Question: /************************************************PREVIOUSLY STUFFFFFFFF (IGNORE) **********************************************************/
I have a class from QWidget class, but I want to add a list of 5 widgets into that top level widget.
When I add them they seem to overlap, even if I arranged them in a horizontal layout.
Is there some parameter I m not setting or missing anything?
The picture has 5 widget spaces and at runtime I create the widgets and fill them. But when I do they get crowded at left for some reason.
'''
sensor1 = new LightWidget(green, this);
sensor2 = new LightWidget(green, this);
sensor3 = new LightWidget(green, this);
sensor4 = new LightWidget(green, this);
sensor5 = new LightWidget(green, this);
'''
Here is the output.. Instead of seeing 5 green circles I see all of them at left on top of other.

Cheers,
Nick
This is the UI form code... on request...
'''
void setupUi(QWidget *Form)
{
if (Form->objectName().isEmpty())
Form->setObjectName(QString::fromUtf8("Form"));
Form->resize(762, 150);
QSizePolicy sizePolicy(QSizePolicy::Preferred, QSizePolicy::Fixed);
sizePolicy.setHorizontalStretch(0);
sizePolicy.setVerticalStretch(0);
sizePolicy.setHeightForWidth(Form->sizePolicy().hasHeightForWidth());
Form->setSizePolicy(sizePolicy);
Form->setMinimumSize(QSize(700, 150));
Form->setMaximumSize(QSize(<PHONE>, 150));
layoutWidget = new QWidget(Form);
layoutWidget->setObjectName(QString::fromUtf8("layoutWidget"));
layoutWidget->setGeometry(QRect(10, 20, 721, 101));
layout = new QHBoxLayout(layoutWidget);
layout->setObjectName(QString::fromUtf8("layout"));
layout->setContentsMargins(0, 0, 0, 0);
dataLayout = new QVBoxLayout();
dataLayout->setObjectName(QString::fromUtf8("dataLayout"));
posLayout = new QHBoxLayout();
posLayout->setObjectName(QString::fromUtf8("posLayout"));
posLabel = new QLabel(layoutWidget);
posLabel->setObjectName(QString::fromUtf8("posLabel"));
posLayout->addWidget(posLabel);
posValue = new QLabel(layoutWidget);
posValue->setObjectName(QString::fromUtf8("posValue"));
posValue->setMaximumSize(QSize(<PHONE>, <PHONE>));
posLayout->addWidget(posValue);
dataLayout->addLayout(posLayout);
speedLayout = new QHBoxLayout();
speedLayout->setObjectName(QString::fromUtf8("speedLayout"));
speedLabel = new QLabel(layoutWidget);
speedLabel->setObjectName(QString::fromUtf8("speedLabel"));
speedLayout->addWidget(speedLabel);
speedValue = new QLabel(layoutWidget);
speedValue->setObjectName(QString::fromUtf8("speedValue"));
speedLayout->addWidget(speedValue);
dataLayout->addLayout(speedLayout);
angleLayout = new QHBoxLayout();
angleLayout->setObjectName(QString::fromUtf8("angleLayout"));
angleLabel = new QLabel(layoutWidget);
angleLabel->setObjectName(QString::fromUtf8("angleLabel"));
angleLayout->addWidget(angleLabel);
angleValue = new QLabel(layoutWidget);
angleValue->setObjectName(QString::fromUtf8("angleValue"));
angleLayout->addWidget(angleValue);
dataLayout->addLayout(angleLayout);
layout->addLayout(dataLayout);
sensorLayout = new QHBoxLayout();
sensorLayout->setObjectName(QString::fromUtf8("sensorLayout"));
sensor1 = new LightWidget(layoutWidget);
sensor1->setObjectName(QString::fromUtf8("sensor1"));
sensor1->setEnabled(true);
sensorLayout->addWidget(sensor1);
sensor2 = new LightWidget(layoutWidget);
sensor2->setObjectName(QString::fromUtf8("sensor2"));
sensorLayout->addWidget(sensor2);
sensor3 = new LightWidget(layoutWidget);
sensor3->setObjectName(QString::fromUtf8("sensor3"));
sensorLayout->addWidget(sensor3);
sensor4 = new LightWidget(layoutWidget);
sensor4->setObjectName(QString::fromUtf8("sensor4"));
sensorLayout->addWidget(sensor4);
sensor5 = new LightWidget(layoutWidget);
sensor5->setObjectName(QString::fromUtf8("sensor5"));
sensorLayout->addWidget(sensor5);
layout->addLayout(sensorLayout);
retranslateUi(Form);
QMetaObject::connectSlotsByName(Form);
} // setupUi
'''
The widgets I m adding are of QFrame type.
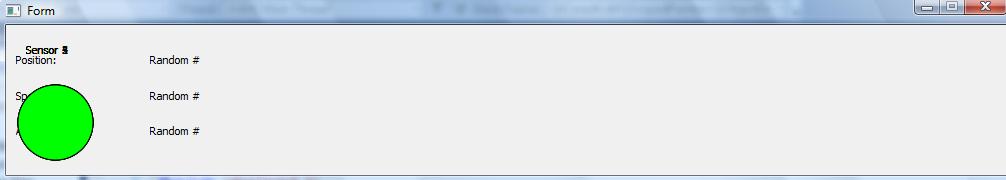
Answer: It was just that .
I changed my QFRAME to QWIDGET and it works fine. Thanks guys!!